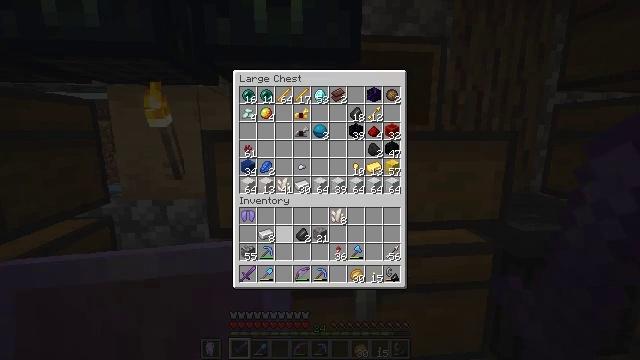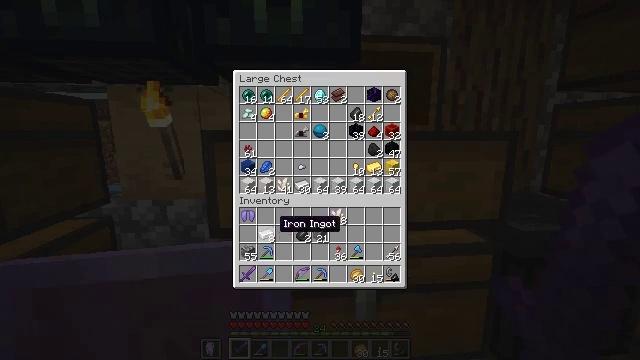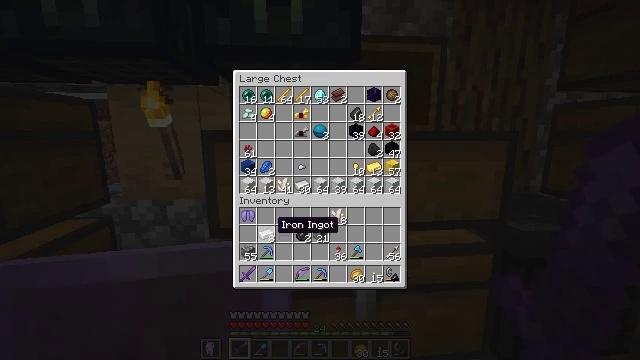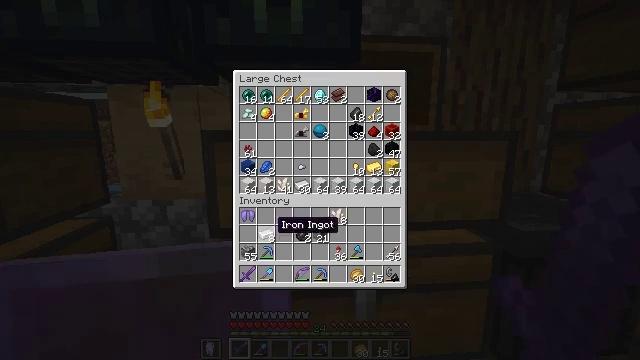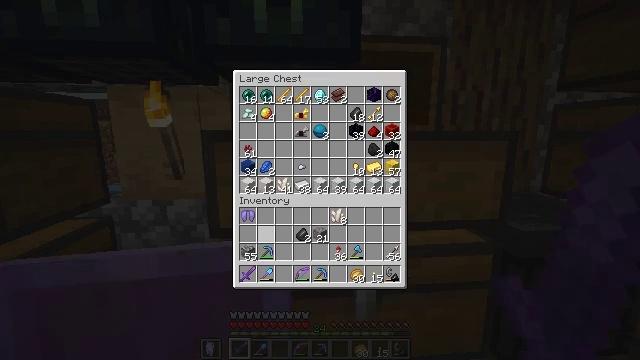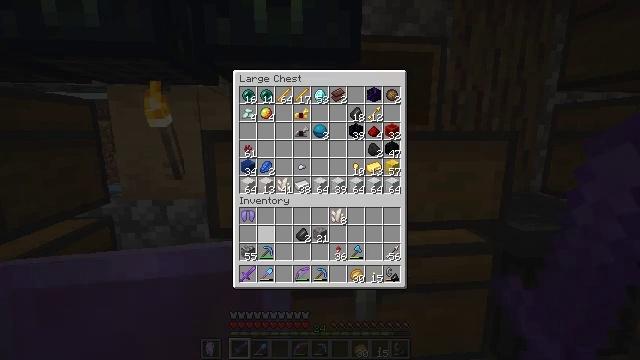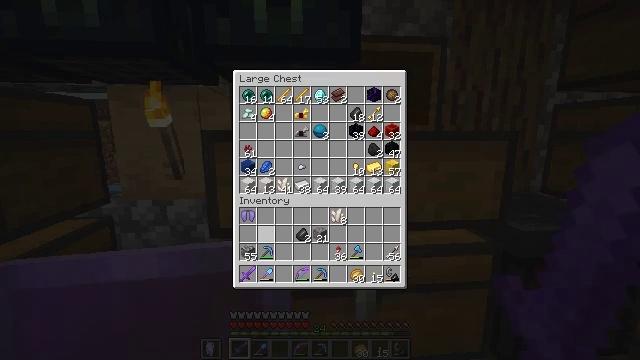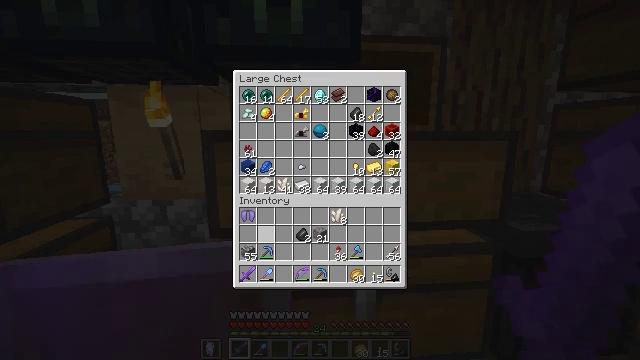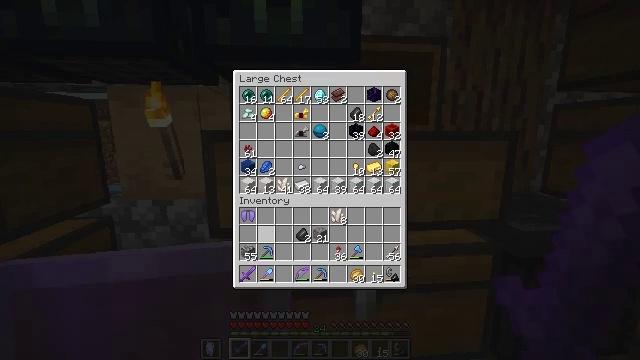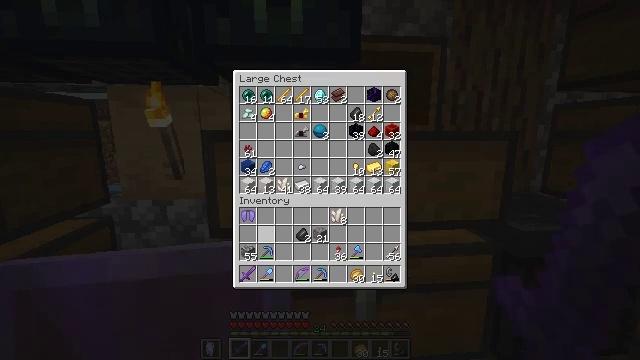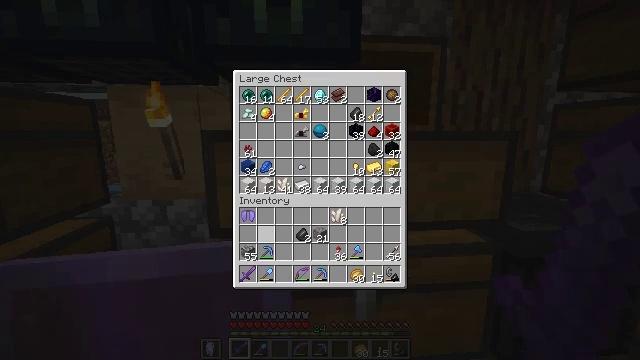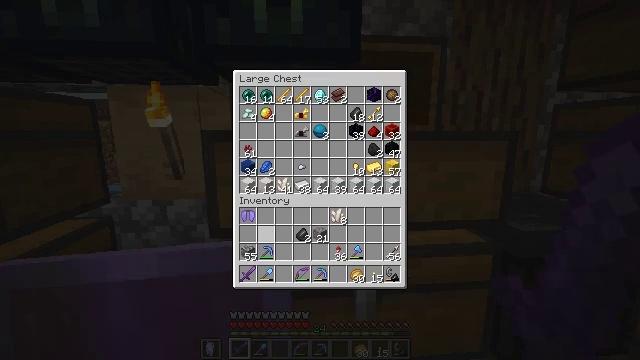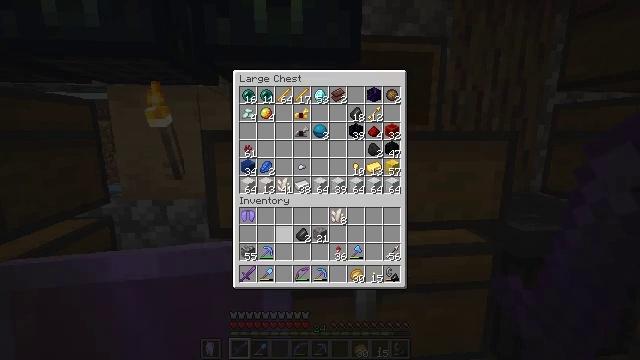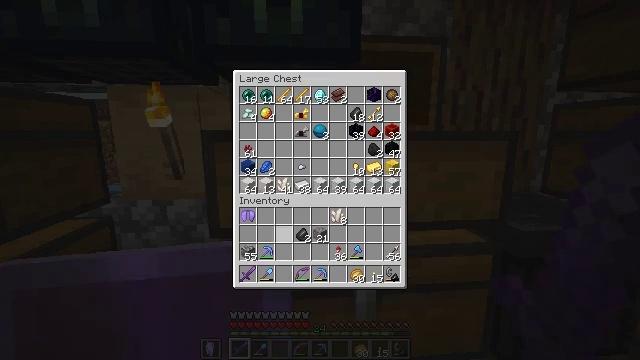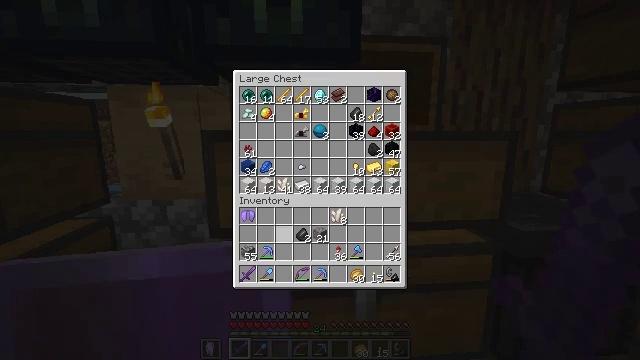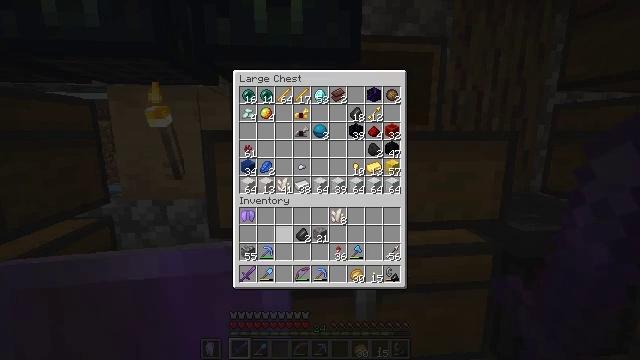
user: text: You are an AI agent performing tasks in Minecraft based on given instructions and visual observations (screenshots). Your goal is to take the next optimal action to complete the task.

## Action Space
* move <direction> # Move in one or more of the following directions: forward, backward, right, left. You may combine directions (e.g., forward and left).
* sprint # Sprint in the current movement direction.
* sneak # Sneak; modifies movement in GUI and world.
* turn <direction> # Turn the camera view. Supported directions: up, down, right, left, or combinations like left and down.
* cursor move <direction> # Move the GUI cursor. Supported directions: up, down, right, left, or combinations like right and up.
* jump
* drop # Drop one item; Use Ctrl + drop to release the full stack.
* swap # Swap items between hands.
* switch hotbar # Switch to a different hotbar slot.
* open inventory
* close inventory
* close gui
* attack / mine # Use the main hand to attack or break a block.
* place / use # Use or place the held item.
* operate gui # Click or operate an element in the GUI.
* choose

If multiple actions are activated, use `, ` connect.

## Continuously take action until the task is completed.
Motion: motion action
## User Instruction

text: Use ancient debris in the furnace to create netherite scrap.
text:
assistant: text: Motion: sneak
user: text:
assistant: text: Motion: sneak
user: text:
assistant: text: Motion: sneak
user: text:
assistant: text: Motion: sneak, choose
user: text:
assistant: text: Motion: sneak, choose
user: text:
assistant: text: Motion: sneak
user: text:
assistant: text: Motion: sneak
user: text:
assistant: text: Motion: sneak
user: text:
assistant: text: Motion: sneak
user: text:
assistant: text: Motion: sneak
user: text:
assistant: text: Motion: sneak
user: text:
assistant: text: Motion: sneak, cursor move right
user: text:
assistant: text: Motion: sneak
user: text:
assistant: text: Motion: sneak
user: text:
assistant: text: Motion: no_op
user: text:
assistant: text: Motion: no_op
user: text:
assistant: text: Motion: cursor move right
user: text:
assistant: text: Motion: cursor move right
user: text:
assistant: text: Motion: no_op
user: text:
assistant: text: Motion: no_op
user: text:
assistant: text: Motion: no_op
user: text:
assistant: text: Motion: close gui
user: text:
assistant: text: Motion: open inventory
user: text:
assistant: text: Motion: no_op
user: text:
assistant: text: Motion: no_op
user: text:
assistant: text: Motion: no_op
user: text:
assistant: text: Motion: no_op
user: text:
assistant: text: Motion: no_op
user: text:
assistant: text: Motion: no_op
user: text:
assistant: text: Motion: use / place